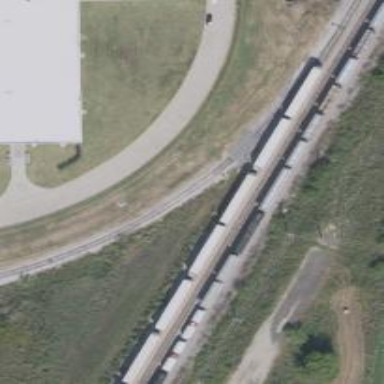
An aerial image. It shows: Railway spur service.